Question: My xml data is semi-structured. I need to transfer textual and numeric data into the table. Plus I need to compare numeric data and color-code the matches if they satisfy 2 tests. I wonder if its achievable given the xml input is not highly structured.
My input data looks as follows:
'''
<DIV>
<ul>
<li>CC(fr3.1)<br/> : AX(en1.1)</li>
<li>(fr4.1)<br/> : AX(en1.1)</li>
<li>AA(fr1.1)<br/> : BX(en2.1)</li>
<li>CC(fr3.1)<br/> : BX(en2.1)</li>
<li>DD(fr1.2)<br/> : (en1.2)</li>
<li>EE(fr2.2)<br/> : FX(en6.2)</li>
<li>FF(fr3.2)<br/> : (en3.2)</li>
<li>GG(fr4.2)<br/> : DX(en4.2)</li>
<li>HH(fr5.2)<br/> : EX(en5.2)</li>
</ul>
</DIV>
'''
The numeric data prefixed with 'fr' should go into the columns on the same row-level. So should data prefixed with 'en' go into the rows below. The number after the dot means that the textual data and its accompanying number in the parentheses belong to one and the same <seg> element in the output. The data from each <seg> should be arranged into separate tables. E.g. the input above would require 2 separate tables. Color-coding should take into account 2 tests: 1) if the numeric value from 'fr' row is the same as the corresponding value in the cell below from the 'en' row, then both the cells should be assigned the background color yellow (#ffff00); 2) if the numeric data in the xml input had no textual data, then the cell into which goes the numeric value that had no textual value in the input, should be assigned the background color red (#ff0000).
All in all, the HTML output should look as follows:

Thanks!
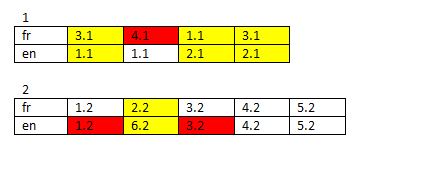
Answer: The first thing you need to do is 'group' your data by the 'seg' number, which in your case is the value after the full stop, but before the last parenthesis. In XSLT 1.0 this is done by a technique known as <URL>. To do this, you first define a key to group the elements by this value, like so.
'''
<xsl:key name="type" match="li" use="substring-before(substring-after(text(), '.'), ')')" />
'''
Then, you would match the elements who occur first in the group for their relevant 'seg' number. This is done like so:
'''
<xsl:template match="li">
<xsl:variable name="seg" select="substring-before(substring-after(text(), '.'), ')')"/>
<xsl:if test="generate-id() = generate-id(key('type', $seg)[1])">
'''
This gives you your two distinct 'seg' groups.
For each group, you would then first get all the text nodes for the 'fr' text (assuming they are always the first ones that appear).
'''
<xsl:apply-templates select="key('type', $seg)/text()[1]">
<xsl:with-param name="cellnumber" select="1"/>
</xsl:apply-templates>
'''
Note, I am also passing in the cell number, as this will be used to get the text in the other 'cell' for comparison.
And to get the 'en' text, is similar
'''
<xsl:apply-templates select="key('type', $seg)/text()[2]">
<xsl:with-param name="cellnumber" select="2"/>
</xsl:apply-templates>
'''
Within the templates that matches these, you would then use some string manipulation to get the value you need (in XSLT 2.0 you could use the power of regular expressions to simplify things)
To get the first two letters (e.g. 'CC' or 'AX', etc), if they exist, you would do this
'''
<xsl:variable name="text" select="translate(substring-before(., '('), ' :', '')"/>
'''
And to get the number, you would do this (this assumes you will only ever have 'fr' or 'en')
'''
<xsl:variable name="number" select="translate(substring-after(., '('), 'fren)', '')"/>
'''
Now, to get the text in the other cell, you can do make use of the passed in as the parameter.
'''
<xsl:variable name="othercell" select="../text()[3 - $cellnumber]"/>
'''
You can then extract the number in a similar manner, and use it in the comparison to get the colour:
'''
<xsl:variable name="colour">
<xsl:choose>
<xsl:when test="$text = ''">FF0000</xsl:when>
<xsl:when test="$number = $othernumber">FFFFFF</xsl:when>
<xsl:otherwise>FFFF00</xsl:otherwise>
</xsl:choose>
</xsl:variable>
'''
Try this XSLT:
'''
<xsl:stylesheet version="1.0" xmlns:xsl="http://www.w3.org/1999/XSL/Transform">
<xsl:output method="xml" indent="yes"/>
<xsl:key name="type" match="li" use="substring-before(substring-after(text(), '.'), ')')"/>
<xsl:template match="/">
<xsl:apply-templates select="//li"/>
</xsl:template>
<xsl:template match="li">
<xsl:variable name="seg" select="substring-before(substring-after(text(), '.'), ')')"/>
<xsl:if test="generate-id() = generate-id(key('type', $seg)[1])">
<h1 id="{$seg}">
<xsl:value-of select="$seg"/>
</h1>
<table>
<tr>
<td>fr</td>
<xsl:apply-templates select="key('type', $seg)/text()[1]">
<xsl:with-param name="cellnumber" select="1"/>
</xsl:apply-templates>
</tr>
<tr>
<td>en</td>
<xsl:apply-templates select="key('type', $seg)/text()[2]">
<xsl:with-param name="cellnumber" select="2"/>
</xsl:apply-templates>
</tr>
</table>
</xsl:if>
</xsl:template>
<xsl:template match="text()">
<xsl:param name="cellnumber"/>
<xsl:variable name="text" select="translate(substring-before(., '('), ' :', '')"/>
<xsl:variable name="number" select="translate(substring-after(., '('), 'fren)', '')"/>
<xsl:variable name="othercell" select="../text()[3 - $cellnumber]"/>
<xsl:variable name="othernumber" select="translate(substring-after($othercell, '('), 'fren)', '')"/>
<xsl:variable name="colour">
<xsl:choose>
<xsl:when test="$text = ''">FF0000</xsl:when>
<xsl:when test="$number = $othernumber">FFFFFF</xsl:when>
<xsl:otherwise>FFFF00</xsl:otherwise>
</xsl:choose>
</xsl:variable>
<td style="background-color:#{$colour}">
<xsl:value-of select="$number"/>
</td>
</xsl:template>
</xsl:stylesheet>
'''
This should output the following
'''
<h1 id="1">1</h1>
<table>
<tr>
<td>fr</td>
<td style="background-color:#FFFF00">3.1</td>
<td style="background-color:#FF0000">4.1</td>
<td style="background-color:#FFFF00">1.1</td>
<td style="background-color:#FFFF00">3.1</td>
</tr>
<tr>
<td>en</td>
<td style="background-color:#FFFF00">1.1</td>
<td style="background-color:#FFFF00">1.1</td>
<td style="background-color:#FFFF00">2.1</td>
<td style="background-color:#FFFF00">2.1</td>
</tr>
</table>
<h1 id="2">2</h1>
<table>
<tr>
<td>fr</td>
<td style="background-color:#FFFFFF">1.2</td>
<td style="background-color:#FFFF00">2.2</td>
<td style="background-color:#FFFFFF">3.2</td>
<td style="background-color:#FFFFFF">4.2</td>
<td style="background-color:#FFFFFF">5.2</td>
</tr>
<tr>
<td>en</td>
<td style="background-color:#FF0000">1.2</td>
<td style="background-color:#FFFF00">6.2</td>
<td style="background-color:#FF0000">3.2</td>
<td style="background-color:#FFFFFF">4.2</td>
<td style="background-color:#FFFFFF">5.2</td>
</tr>
</table>
'''
This doesn't 'quite' match up with your diagram, but you diagram doesn't quite tie up with how you have described how the colouring should work.